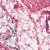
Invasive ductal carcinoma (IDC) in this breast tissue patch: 0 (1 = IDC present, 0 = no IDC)